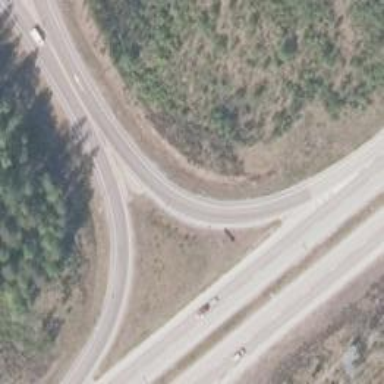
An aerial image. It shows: Tertiary trunk link road with asphalt surface.